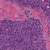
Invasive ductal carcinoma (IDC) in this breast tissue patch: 0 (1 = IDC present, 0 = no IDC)